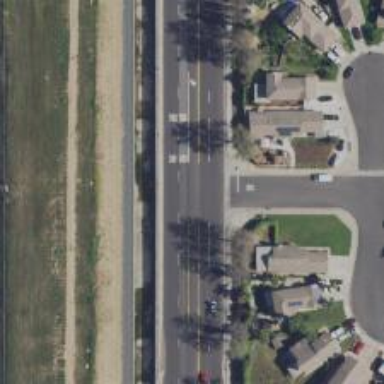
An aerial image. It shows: Residential road.